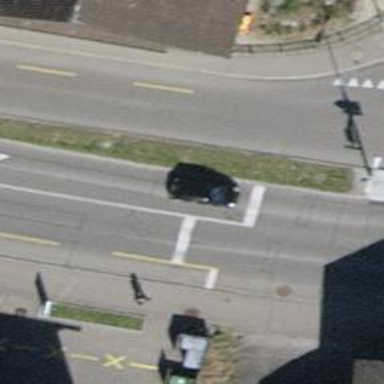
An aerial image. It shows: Road with traffic signals.